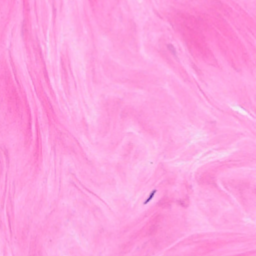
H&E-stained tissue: Breast